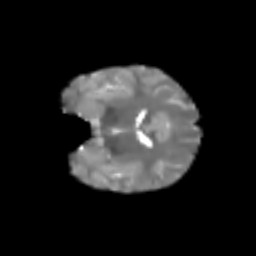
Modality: T2w
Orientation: coronal
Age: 7
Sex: male
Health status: healthy